Field crop: maize
Growth stage: 2
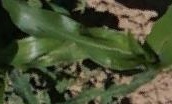
Species: maize